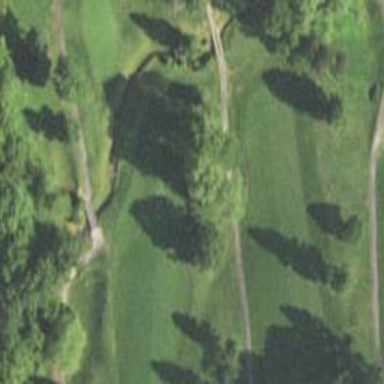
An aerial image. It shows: Golf hole.